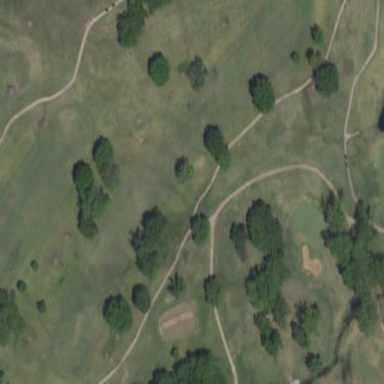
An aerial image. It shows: Grassy area designated as golf fairway.